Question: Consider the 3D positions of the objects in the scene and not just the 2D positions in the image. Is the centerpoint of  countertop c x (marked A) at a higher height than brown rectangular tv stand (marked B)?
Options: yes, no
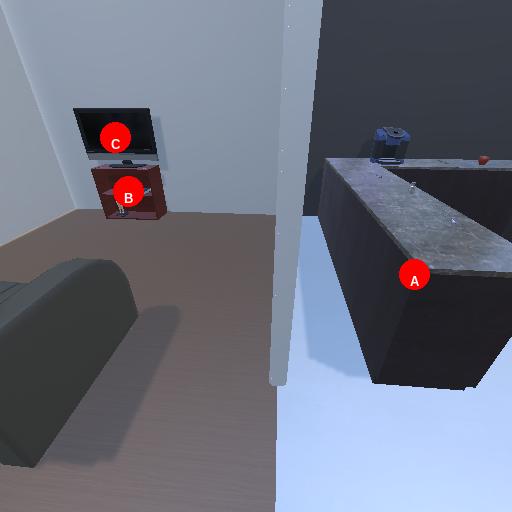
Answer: yes